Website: home-depot
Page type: payment
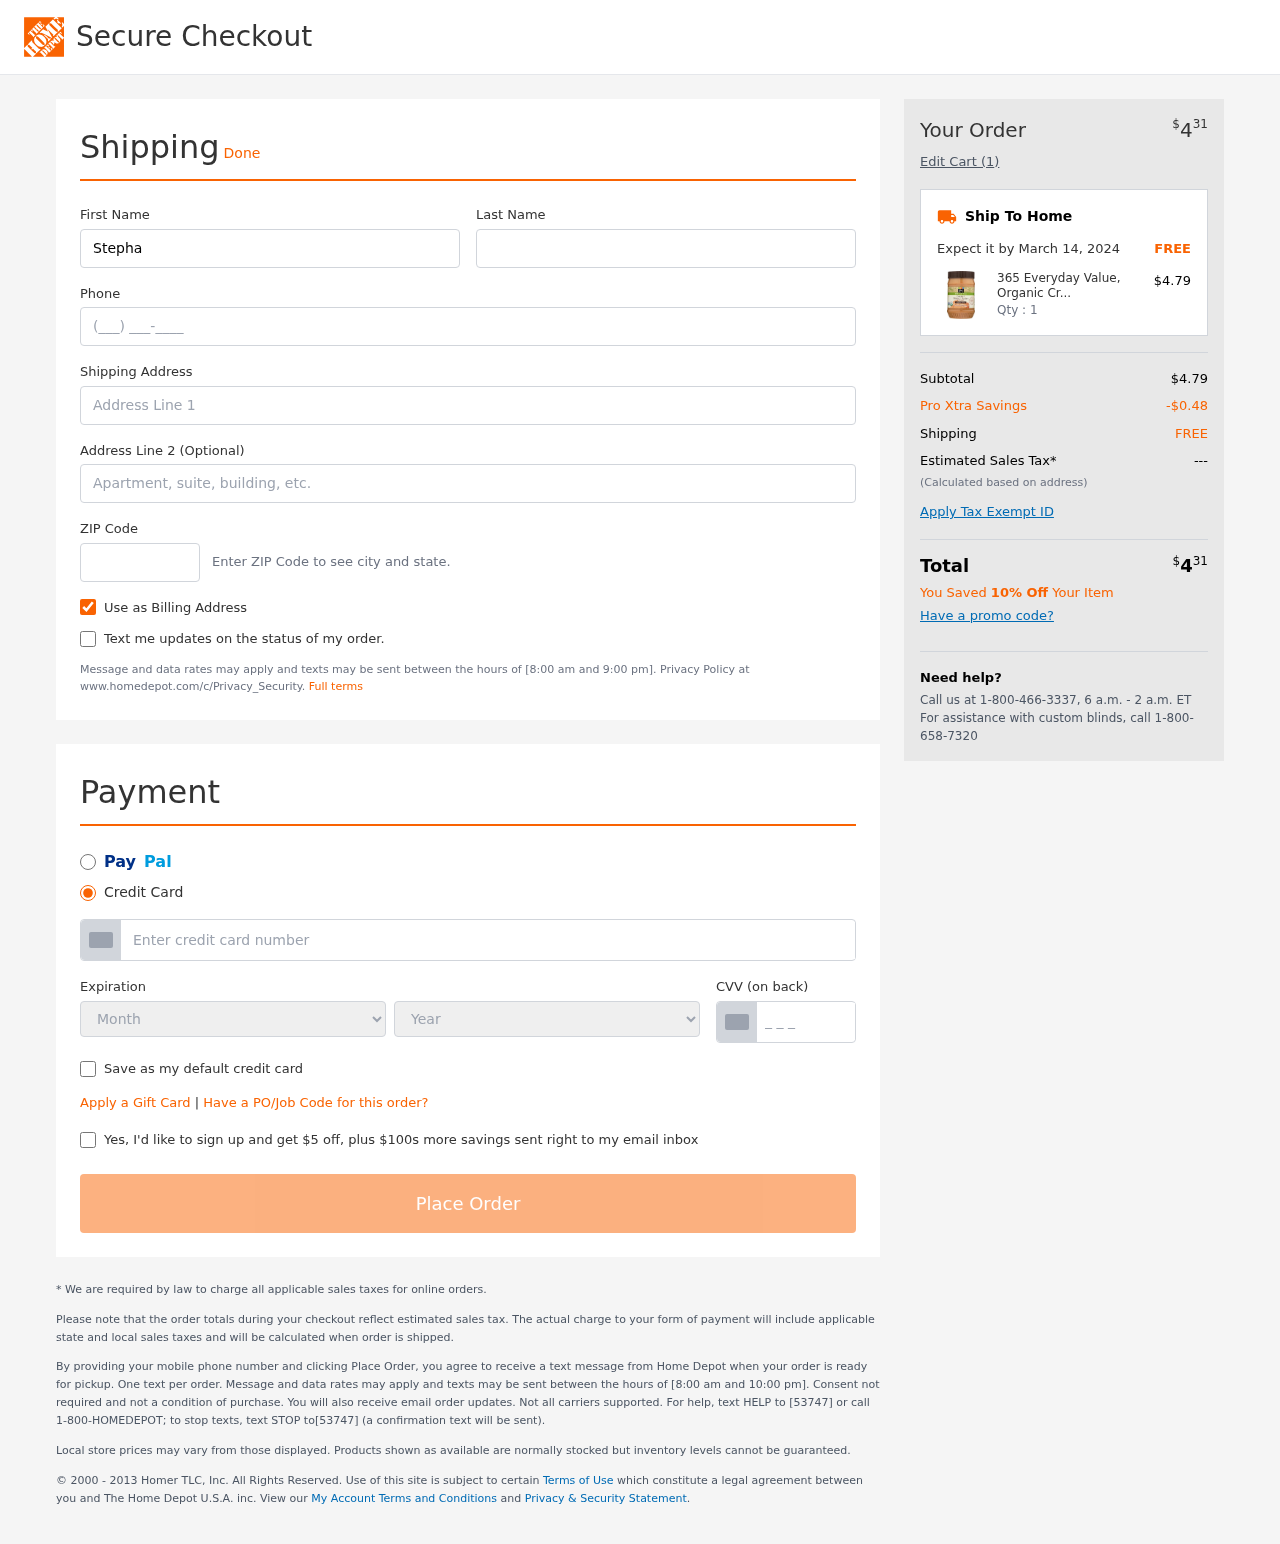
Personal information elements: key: PII_CARD_CVV
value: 0898
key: PII_CARD_EXPIRY_MONTH
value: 03
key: PII_CARD_EXPIRY_YEAR
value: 28
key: PII_CARD_NUMBER
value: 3440 7054 9961 215
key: PII_FIRSTNAME
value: Stephanie
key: PII_LASTNAME
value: Todd
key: PII_PHONE
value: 9338172517
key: PII_POSTCODE
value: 97653
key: PII_STREET
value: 449 Mullen Neck Suite 114
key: PII_STREET2
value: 0892 Priscilla Crossroad
Product elements: key: PRODUCT1_NAME
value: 365 Everyday Value, Organic Creamy Peanut Butter, Unsweetened, 16 oz
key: PRODUCT1_PRICE
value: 4.79
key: PRODUCT1_QUANTITY
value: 1
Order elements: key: ORDER_TOTAL
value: $431
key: ORDER_NUM_ITEMS
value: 1
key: ORDER_DELIVERY_DATE
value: March 14, 2024
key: ORDER_SUBTOTAL
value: $4.79
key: ORDER_DISCOUNT
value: -$0.48
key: ORDER_SHIPPING_COST
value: FREE